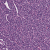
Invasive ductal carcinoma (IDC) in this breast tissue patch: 1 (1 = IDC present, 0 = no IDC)